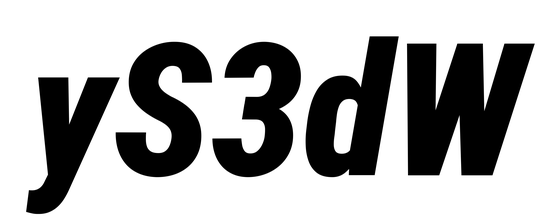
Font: Roboto-Italic_Condensed_Black_Italic